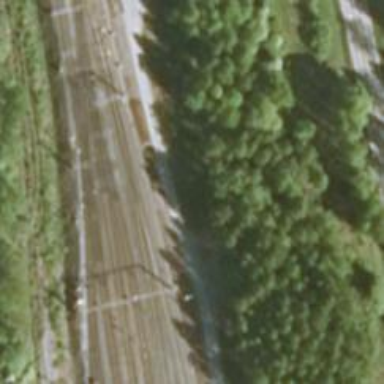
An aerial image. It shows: Railway track with continuous electrified contact lines.